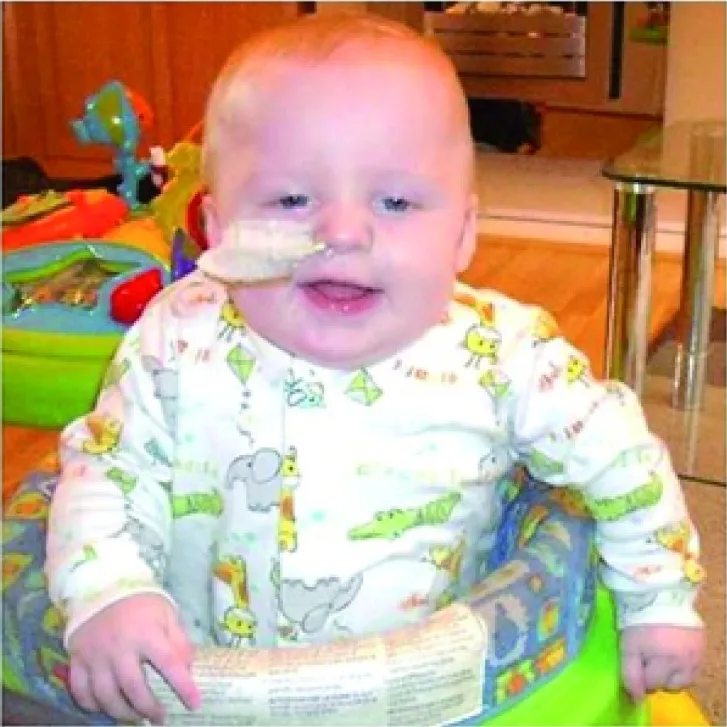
Case C as an infant demonstrating nasogastric tube required for feeding.
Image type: medical_photograph (skin_photograph)